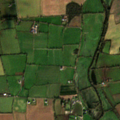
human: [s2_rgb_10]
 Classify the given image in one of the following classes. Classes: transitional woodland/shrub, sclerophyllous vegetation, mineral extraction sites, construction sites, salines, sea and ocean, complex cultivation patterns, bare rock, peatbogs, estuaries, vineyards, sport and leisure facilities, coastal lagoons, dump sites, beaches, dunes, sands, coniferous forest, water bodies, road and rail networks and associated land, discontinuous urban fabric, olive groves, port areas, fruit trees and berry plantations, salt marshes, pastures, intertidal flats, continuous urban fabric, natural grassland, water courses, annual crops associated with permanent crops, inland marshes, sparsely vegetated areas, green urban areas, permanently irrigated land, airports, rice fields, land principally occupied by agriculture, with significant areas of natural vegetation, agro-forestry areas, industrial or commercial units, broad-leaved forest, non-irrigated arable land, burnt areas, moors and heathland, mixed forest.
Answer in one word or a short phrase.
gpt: non-irrigated arable land, pastures